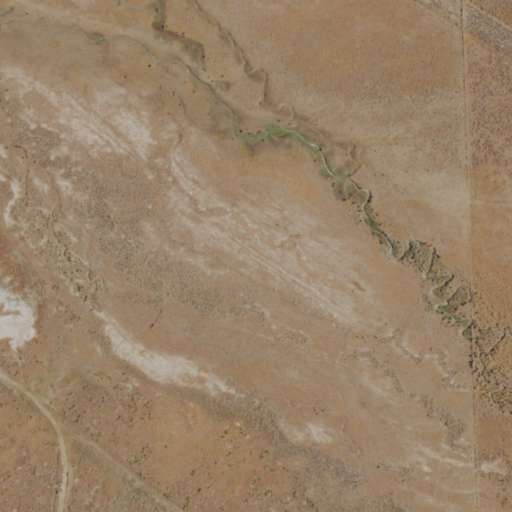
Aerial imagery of plain(s) in Wyoming named Onion Flats containing only shrub